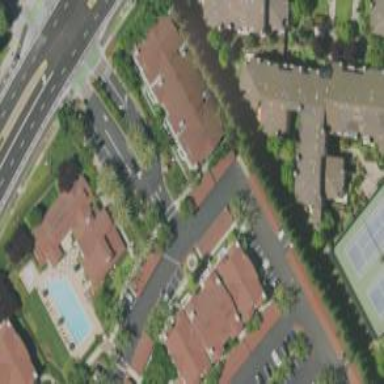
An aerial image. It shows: Residential road with sidewalk on the left side.